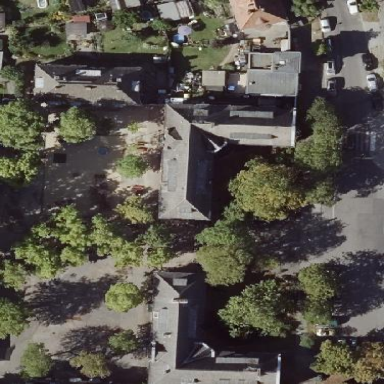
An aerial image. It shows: School building.